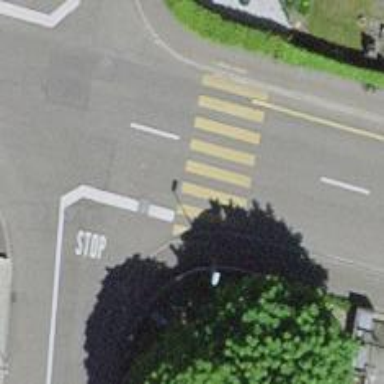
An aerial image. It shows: Zebra crossing on the road.